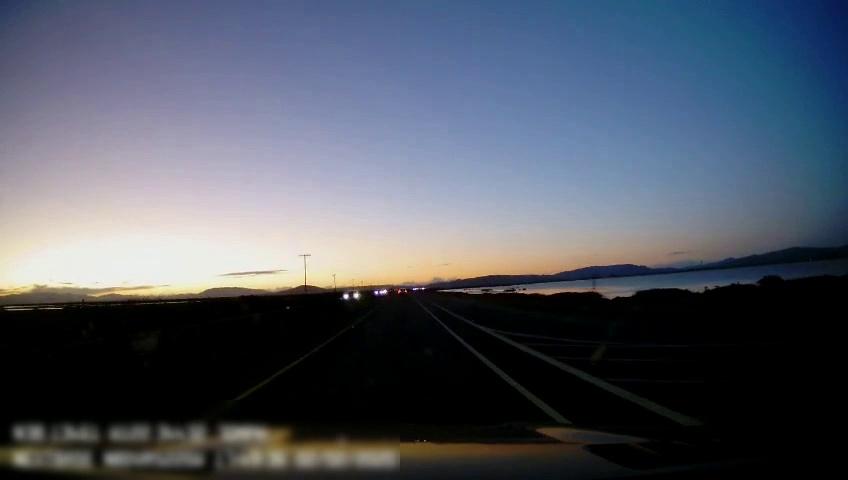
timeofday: Dusk/Dawn/Twilight
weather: Sunny
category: Drivable Space
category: Vehicles | Car
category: Vehicles | Car
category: Lanes | Current Lane
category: Lanes | Current Lane
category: Lanes | Alternate Lane